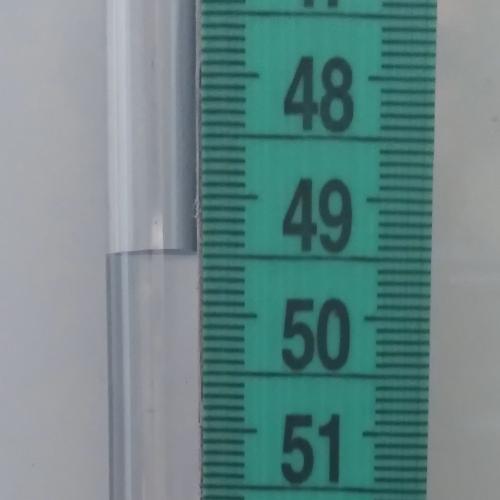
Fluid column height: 49.5 cm